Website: bh-photo
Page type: address-validator
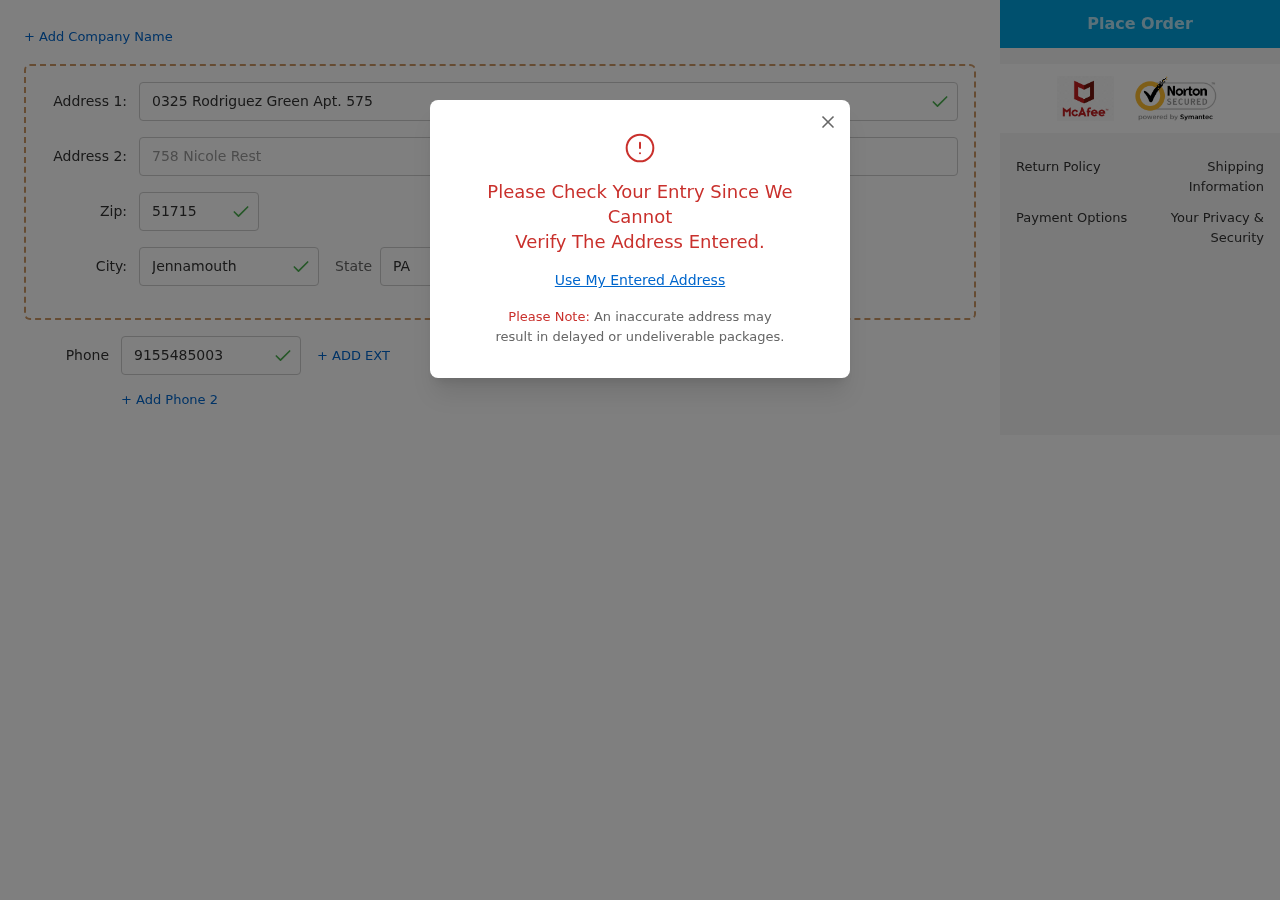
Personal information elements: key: PII_CITY
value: Jennamouth
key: PII_PHONE
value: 9155485003
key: PII_POSTCODE
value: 51715
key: PII_STATE_ABBR
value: PA
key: PII_STREET
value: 0325 Rodriguez Green Apt. 575
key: PII_STREET2
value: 758 Nicole Rest